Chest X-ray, PA view. Patient: 41 years old, sex M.
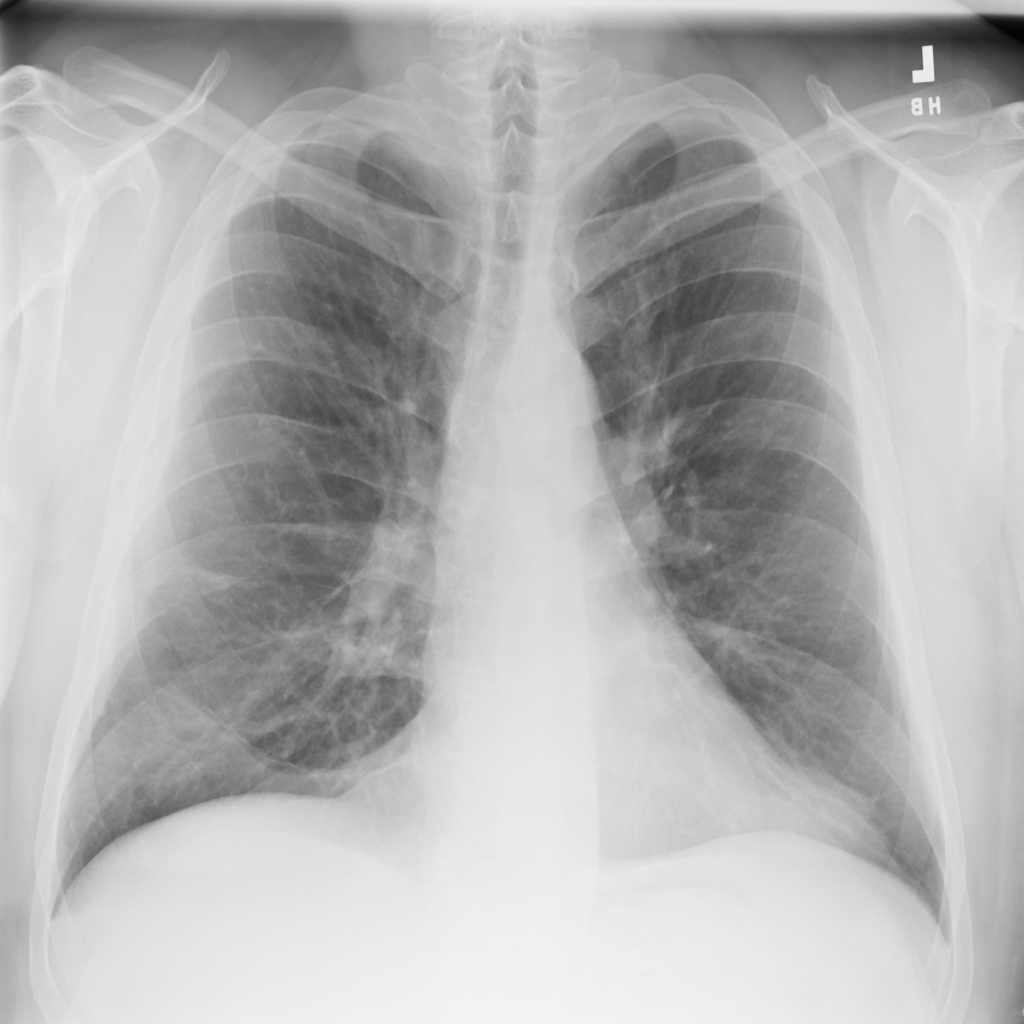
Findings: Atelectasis